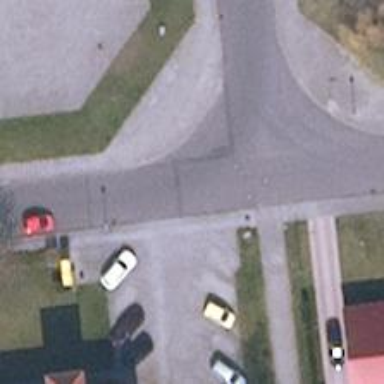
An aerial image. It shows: Public transport stop position.